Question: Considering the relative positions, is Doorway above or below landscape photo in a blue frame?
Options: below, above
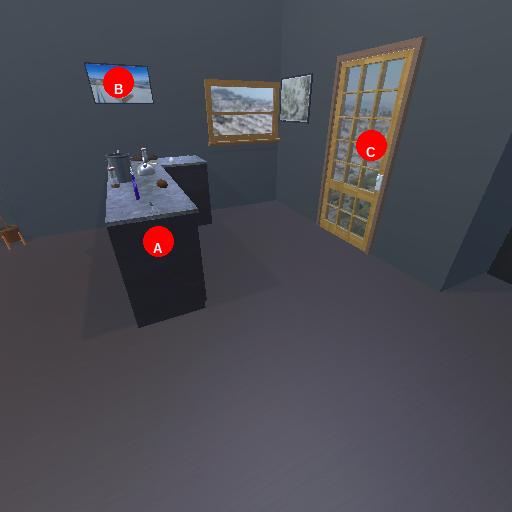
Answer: below